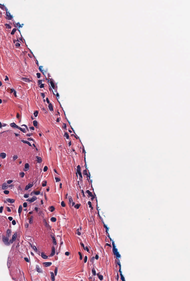
Tumor epithelial tissue: no
Tumor-associated stroma tissue: yes
Normal tissue: no